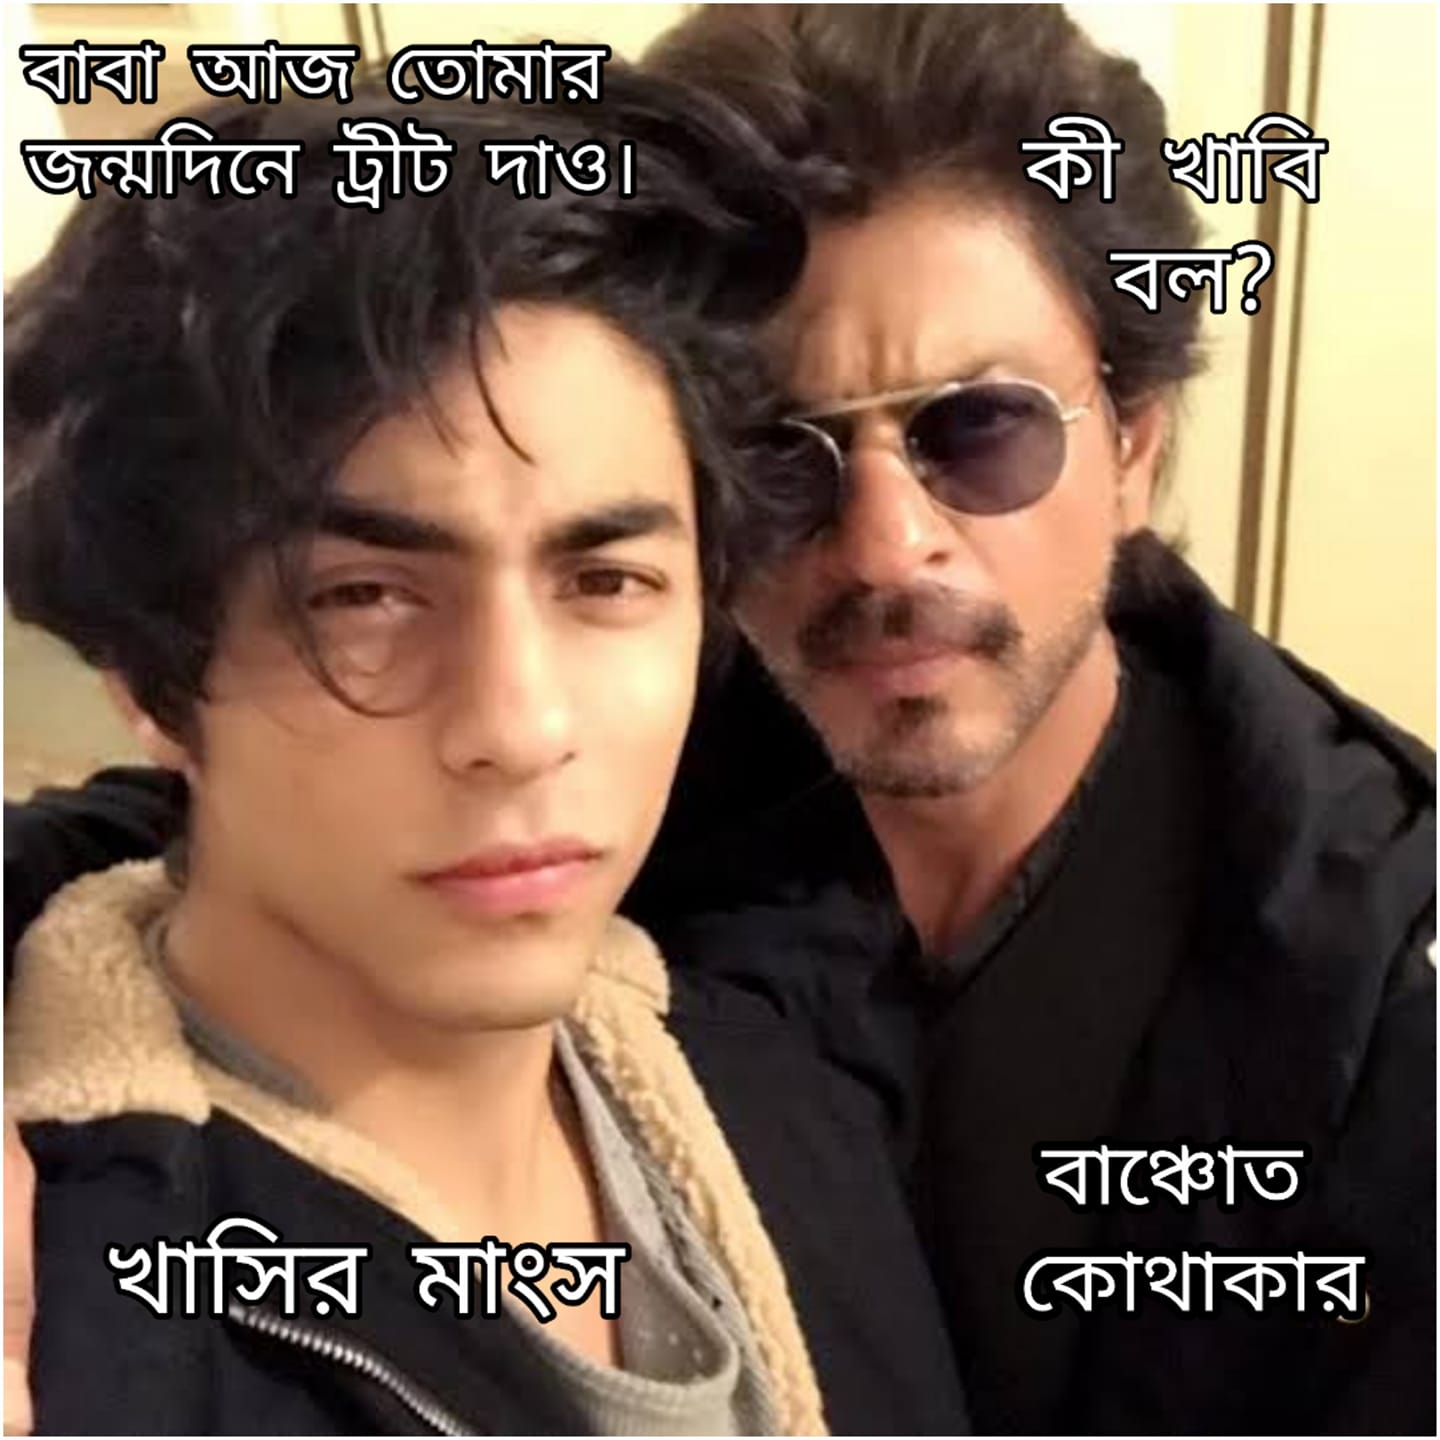
Caption: বাবা আজ তোমার জন্মদিনে ট্রীট দাও ।   কী খাবি বল ?    খাসির মাংস   বাঞ্চোত কোথাকার
Label: hate